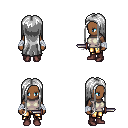
a pixel art fantasy rpg character, female body template, human, dark skin, white sleeveless shirt, gold greaves, white extra-long hairstyle, white cloth bandages, maroon shoes, dagger, four views (front, back, left, right), 2x2 character sprite sheet, small pixel art, hard edges, no anti-aliasing